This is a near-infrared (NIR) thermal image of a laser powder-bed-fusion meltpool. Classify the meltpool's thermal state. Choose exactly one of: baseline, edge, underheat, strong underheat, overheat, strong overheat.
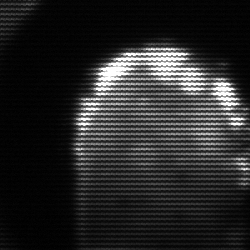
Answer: baseline